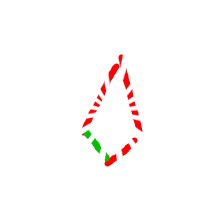
Shape: kite